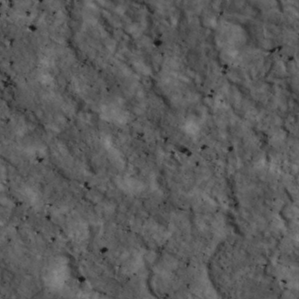
Label: non_frost